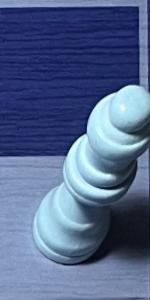
Label: Queen_White